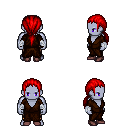
a pixel art fantasy rpg character, male body template, dark elf, purple skin, brown robe, gold greaves, red ponytail hairstyle, white cloth bandages, maroon shoes, four views (front, back, left, right), 2x2 character sprite sheet, small pixel art, hard edges, no anti-aliasing